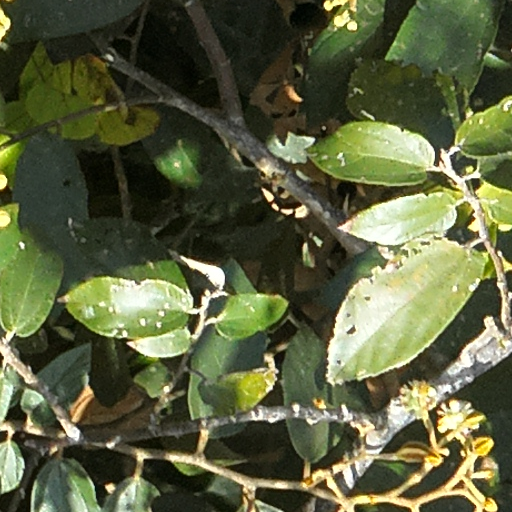
Species: Luehea seemannii
GBIF accepted scientific name: Luehea seemannii
Crown area (m\u00b2): 134.398